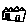
Label: house